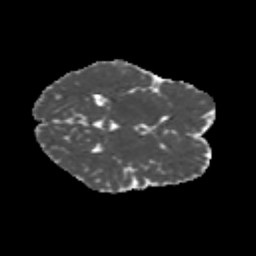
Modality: MD
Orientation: axial
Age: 10
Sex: male
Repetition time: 9.512 s
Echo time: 0.089 s